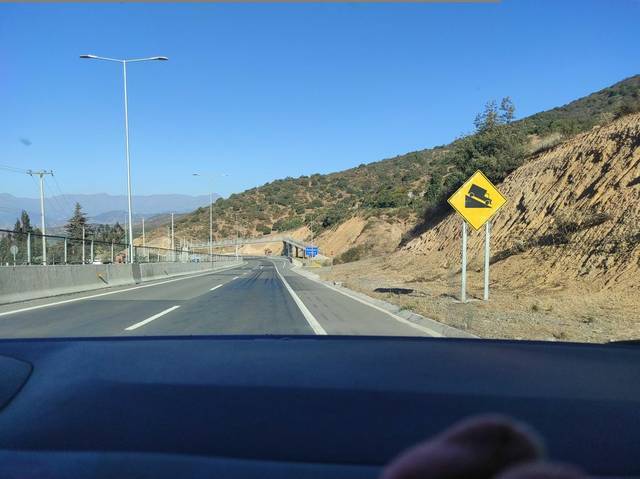
Region: Chile
Coordinates: -32.768, -71.28